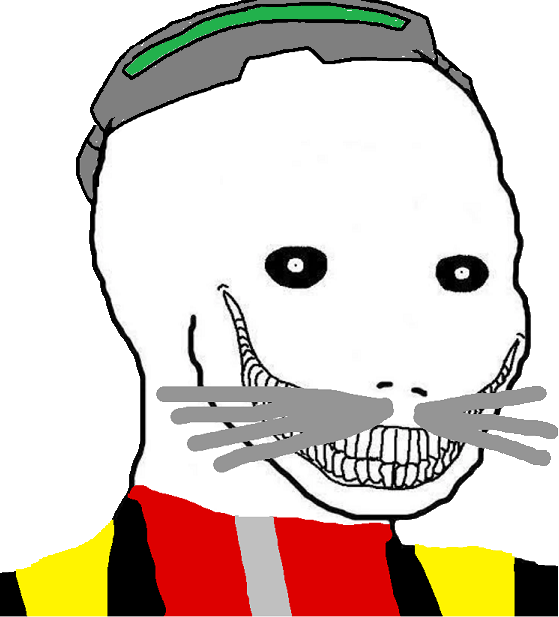
Label: 5_Oomer